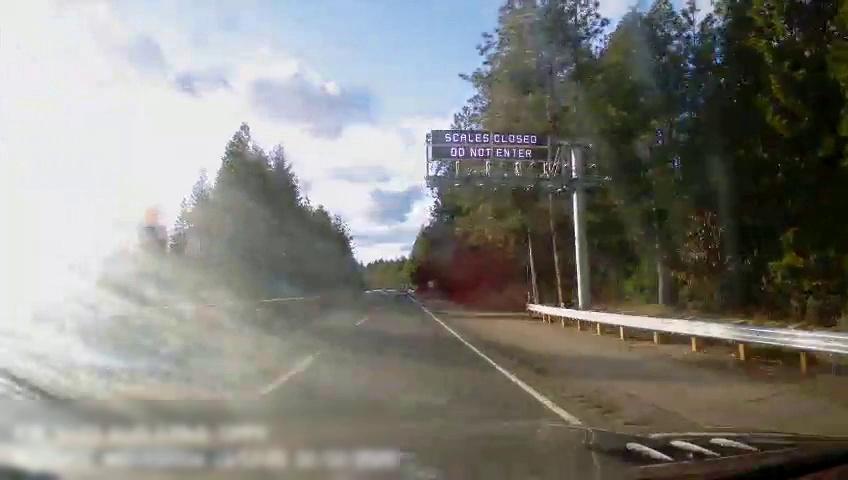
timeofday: Day
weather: Sunny
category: Drivable Space
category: Vehicles | Van
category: Vehicles | Car
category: Lanes | Current Lane
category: Lanes | Alternate Lane
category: Traffic | Signs